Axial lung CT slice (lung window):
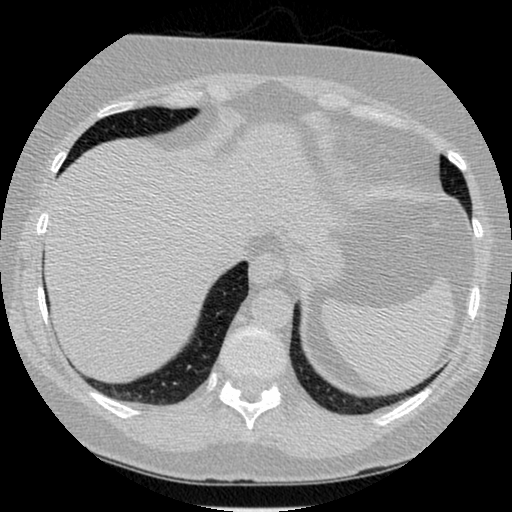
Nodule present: no